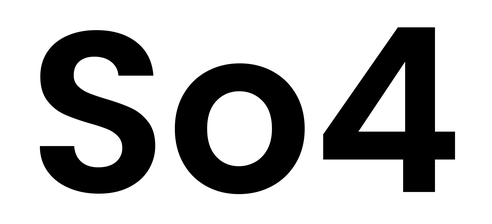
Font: Poppins-SemiBold